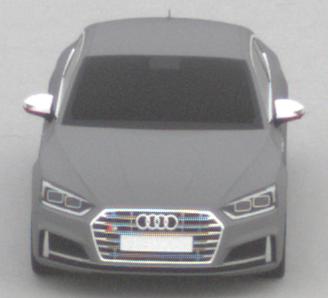
Make: Audi
Model: S5 Sportback
Detailed model: 8T Facelift
Model produced from: 2011
Model produced until: 2016
Doors: 5
Color: gray
Road condition: dry road
Daytime: morning or afternoon
Contrast: low contrast